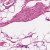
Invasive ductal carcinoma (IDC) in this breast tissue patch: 0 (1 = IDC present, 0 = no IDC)